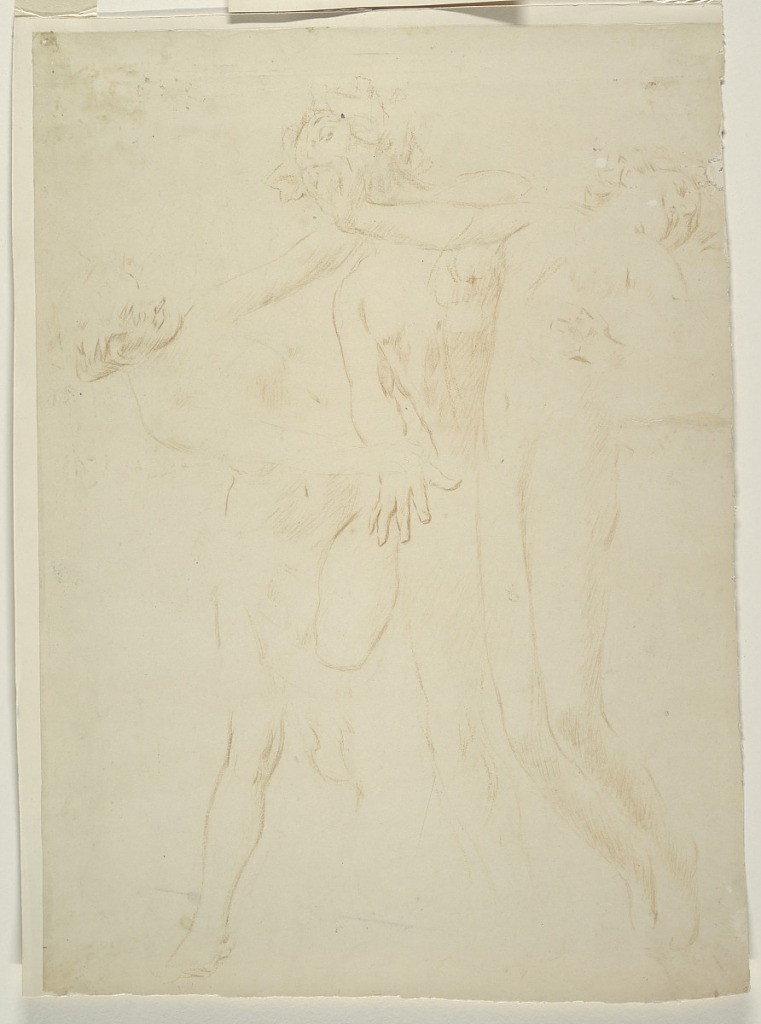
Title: Study for a group of figures, “Vintage Festival,” Mendelssohn Glee Club, New York, NY
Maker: Robert Frederick Blum, American, 1857–1903
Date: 1895–1898
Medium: Pastel crayon on tracing paper mounted to board
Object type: Drawing
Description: Group of female figures dancing with a male figure. The Group with the maenads as nudes.